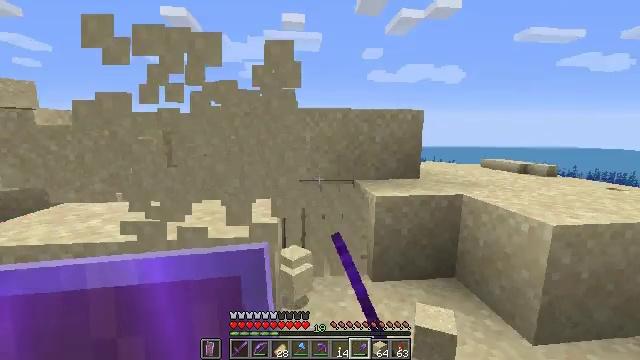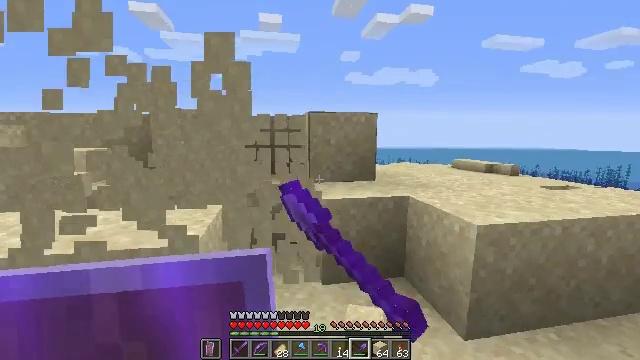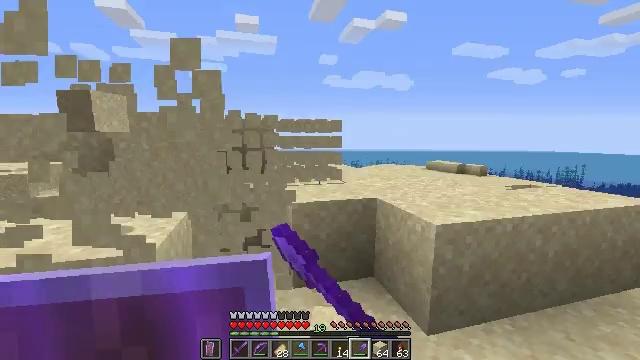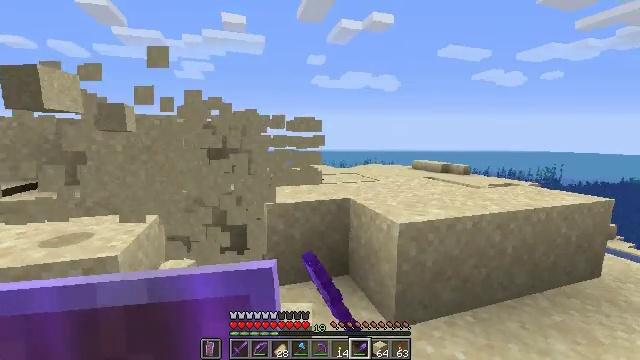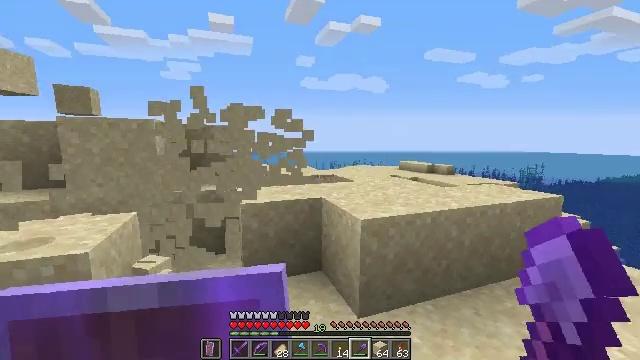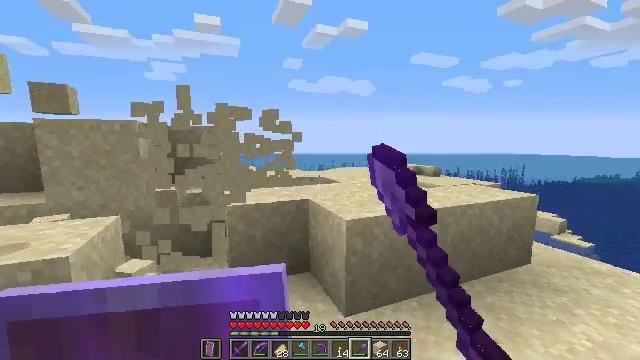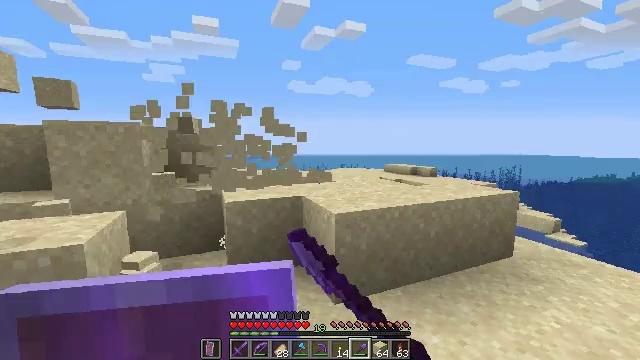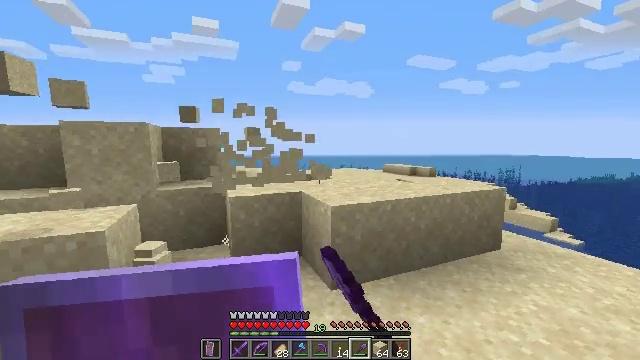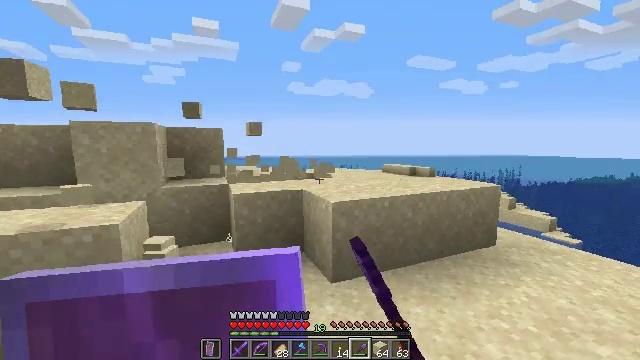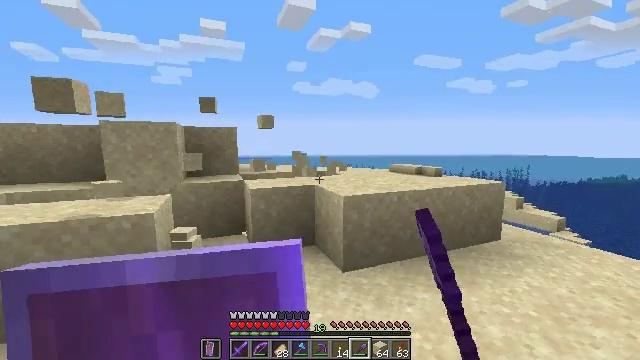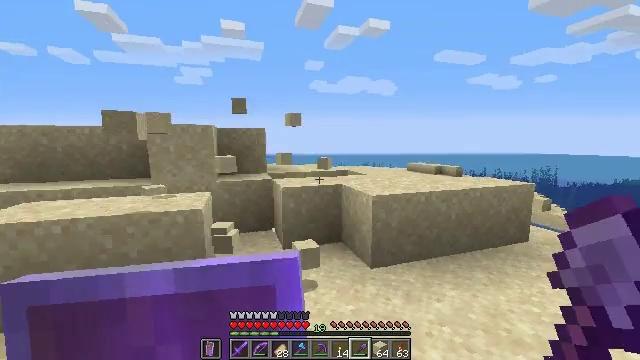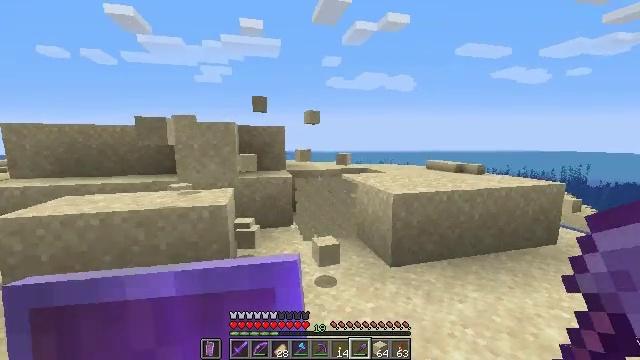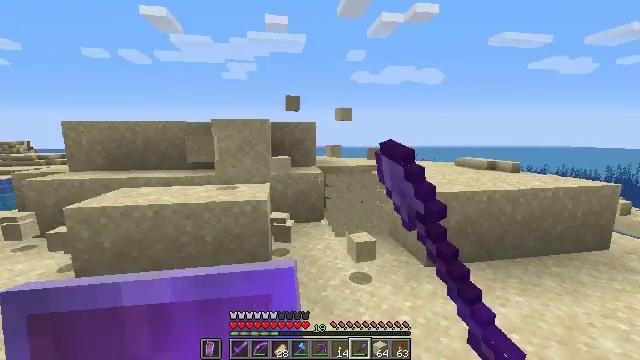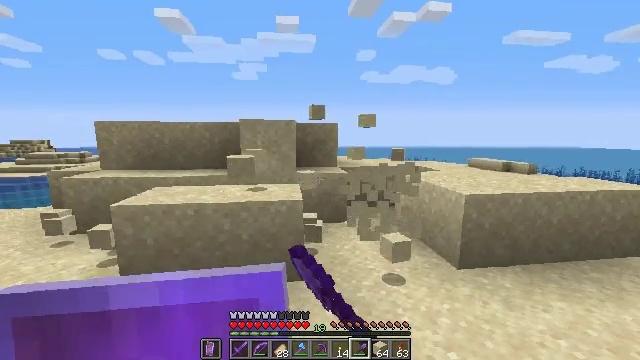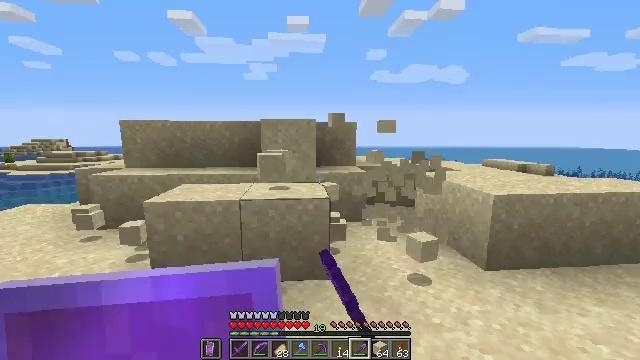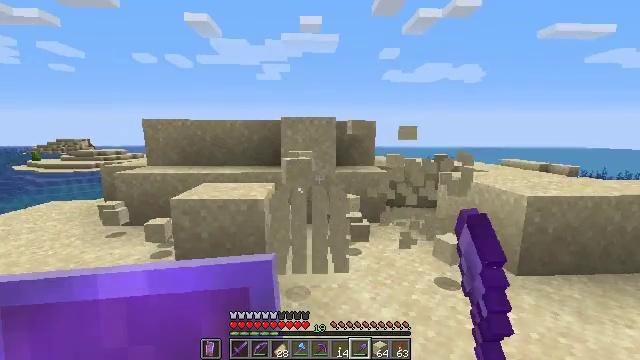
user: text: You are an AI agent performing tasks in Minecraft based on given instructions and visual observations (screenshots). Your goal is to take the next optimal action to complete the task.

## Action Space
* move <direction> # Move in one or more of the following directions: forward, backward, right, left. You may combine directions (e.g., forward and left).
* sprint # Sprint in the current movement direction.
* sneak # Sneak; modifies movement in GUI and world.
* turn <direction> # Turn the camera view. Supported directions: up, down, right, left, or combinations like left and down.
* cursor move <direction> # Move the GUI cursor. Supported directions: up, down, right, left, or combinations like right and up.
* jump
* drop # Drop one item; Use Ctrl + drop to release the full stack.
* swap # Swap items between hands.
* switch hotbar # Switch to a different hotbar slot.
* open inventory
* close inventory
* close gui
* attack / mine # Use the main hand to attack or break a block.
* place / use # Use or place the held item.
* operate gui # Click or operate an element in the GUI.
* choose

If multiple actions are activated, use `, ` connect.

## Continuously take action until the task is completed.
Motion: motion action
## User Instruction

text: Dig up some sand.
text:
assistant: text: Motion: move right, turn right, attack / mine
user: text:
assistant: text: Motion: move back and move right, turn right, attack / mine
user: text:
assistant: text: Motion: move back and move right, turn right, attack / mine
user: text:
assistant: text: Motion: move back and move right, turn right, attack / mine
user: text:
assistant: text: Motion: move back, turn right, attack / mine
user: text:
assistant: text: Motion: move back, attack / mine
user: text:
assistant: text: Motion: move back, attack / mine
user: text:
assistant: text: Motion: move back and move left, attack / mine
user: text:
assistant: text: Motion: move back and move left, turn left, attack / mine
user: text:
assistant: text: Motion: move left, turn left, attack / mine
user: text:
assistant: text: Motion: move left, turn left, attack / mine
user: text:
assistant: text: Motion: move left, turn left, attack / mine
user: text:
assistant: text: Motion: move left, turn left, attack / mine
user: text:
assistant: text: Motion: move left, turn left, attack / mine
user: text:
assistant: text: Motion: move forward and move left, turn left, attack / mine
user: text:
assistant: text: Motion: move forward and move left, turn left, attack / mine
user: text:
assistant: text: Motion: move forward and move left, turn left, attack / mine
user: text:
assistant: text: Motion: move forward and move left, attack / mine
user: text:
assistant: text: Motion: move forward and move left, attack / mine
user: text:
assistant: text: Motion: move forward and move left, attack / mine
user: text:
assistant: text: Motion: move forward and move left, attack / mine
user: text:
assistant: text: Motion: move forward, attack / mine
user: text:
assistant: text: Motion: move forward, attack / mine
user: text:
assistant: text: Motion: move forward, attack / mine
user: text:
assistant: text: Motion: move forward, attack / mine
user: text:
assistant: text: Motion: move forward, turn left, attack / mine
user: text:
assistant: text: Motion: move forward, turn left, attack / mine
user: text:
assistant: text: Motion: move forward and move left, turn left, attack / mine
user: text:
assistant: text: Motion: move forward and move left, attack / mine
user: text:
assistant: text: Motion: move left, attack / mine